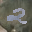
Label: 2